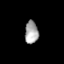
Tissue: prostate
Cell type: T cells
Senescence score: 0.355
Nuclear area (px): 294
Mean DAPI intensity: 166.959